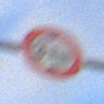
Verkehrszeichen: TatsaechlicheHoehe
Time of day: SunriseSunset
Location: Outdoor (Suburban)
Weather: PartlyCloudy
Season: NotSpecified
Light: Natural